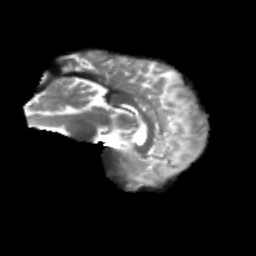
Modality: T2w
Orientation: sagittal
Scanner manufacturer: siemens
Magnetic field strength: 3 T
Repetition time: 4.16 s
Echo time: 0.0806 s